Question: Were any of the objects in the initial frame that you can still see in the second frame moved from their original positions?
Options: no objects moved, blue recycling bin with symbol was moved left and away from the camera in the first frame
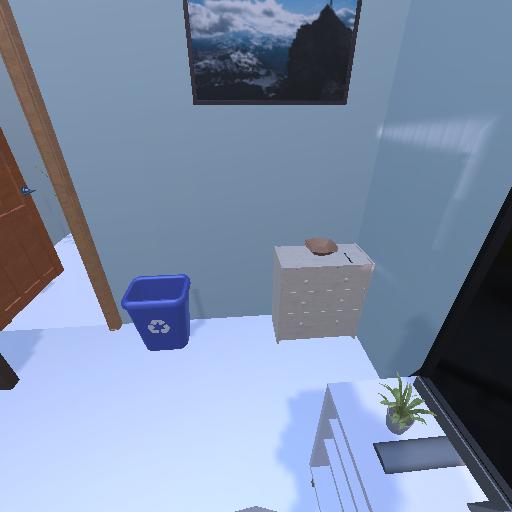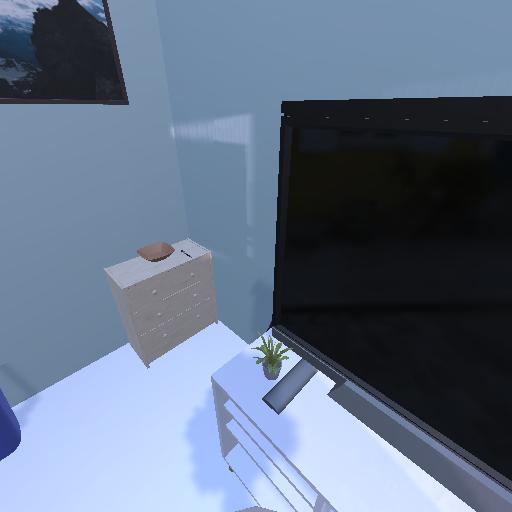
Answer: no objects moved